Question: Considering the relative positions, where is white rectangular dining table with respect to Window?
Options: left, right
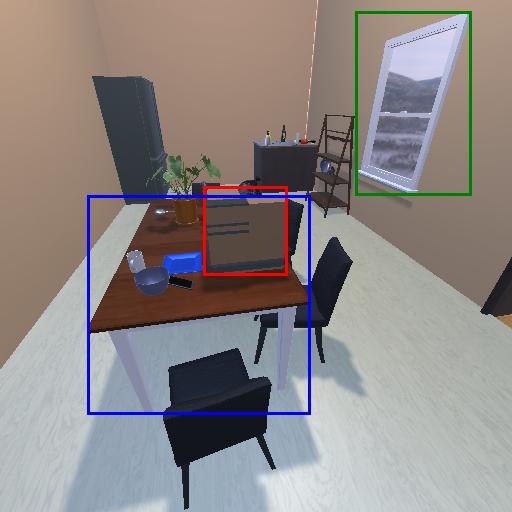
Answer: left